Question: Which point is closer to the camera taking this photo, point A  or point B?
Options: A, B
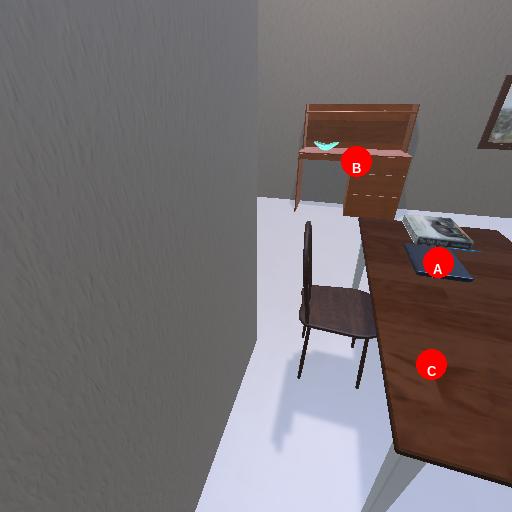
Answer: A